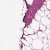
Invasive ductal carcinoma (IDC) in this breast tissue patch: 0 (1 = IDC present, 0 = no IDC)